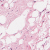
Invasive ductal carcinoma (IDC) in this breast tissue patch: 0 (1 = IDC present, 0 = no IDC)